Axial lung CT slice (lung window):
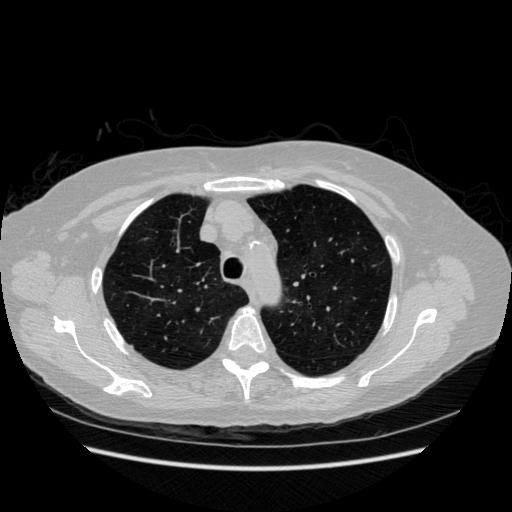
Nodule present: no